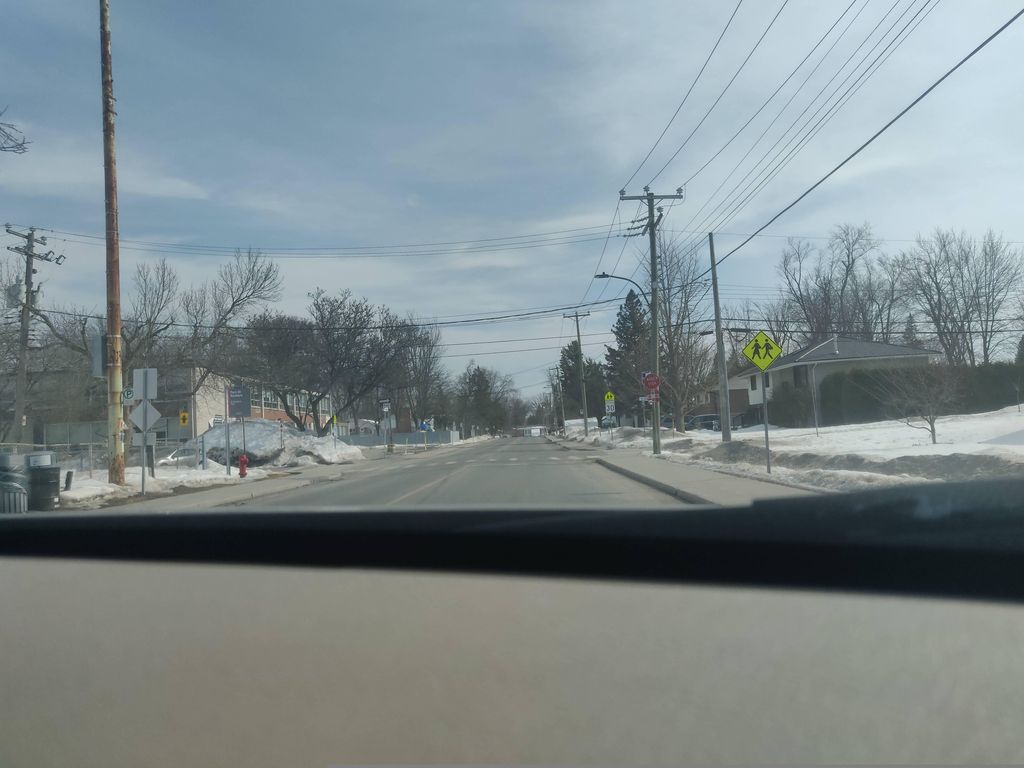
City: montreal